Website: lowes
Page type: billing-address
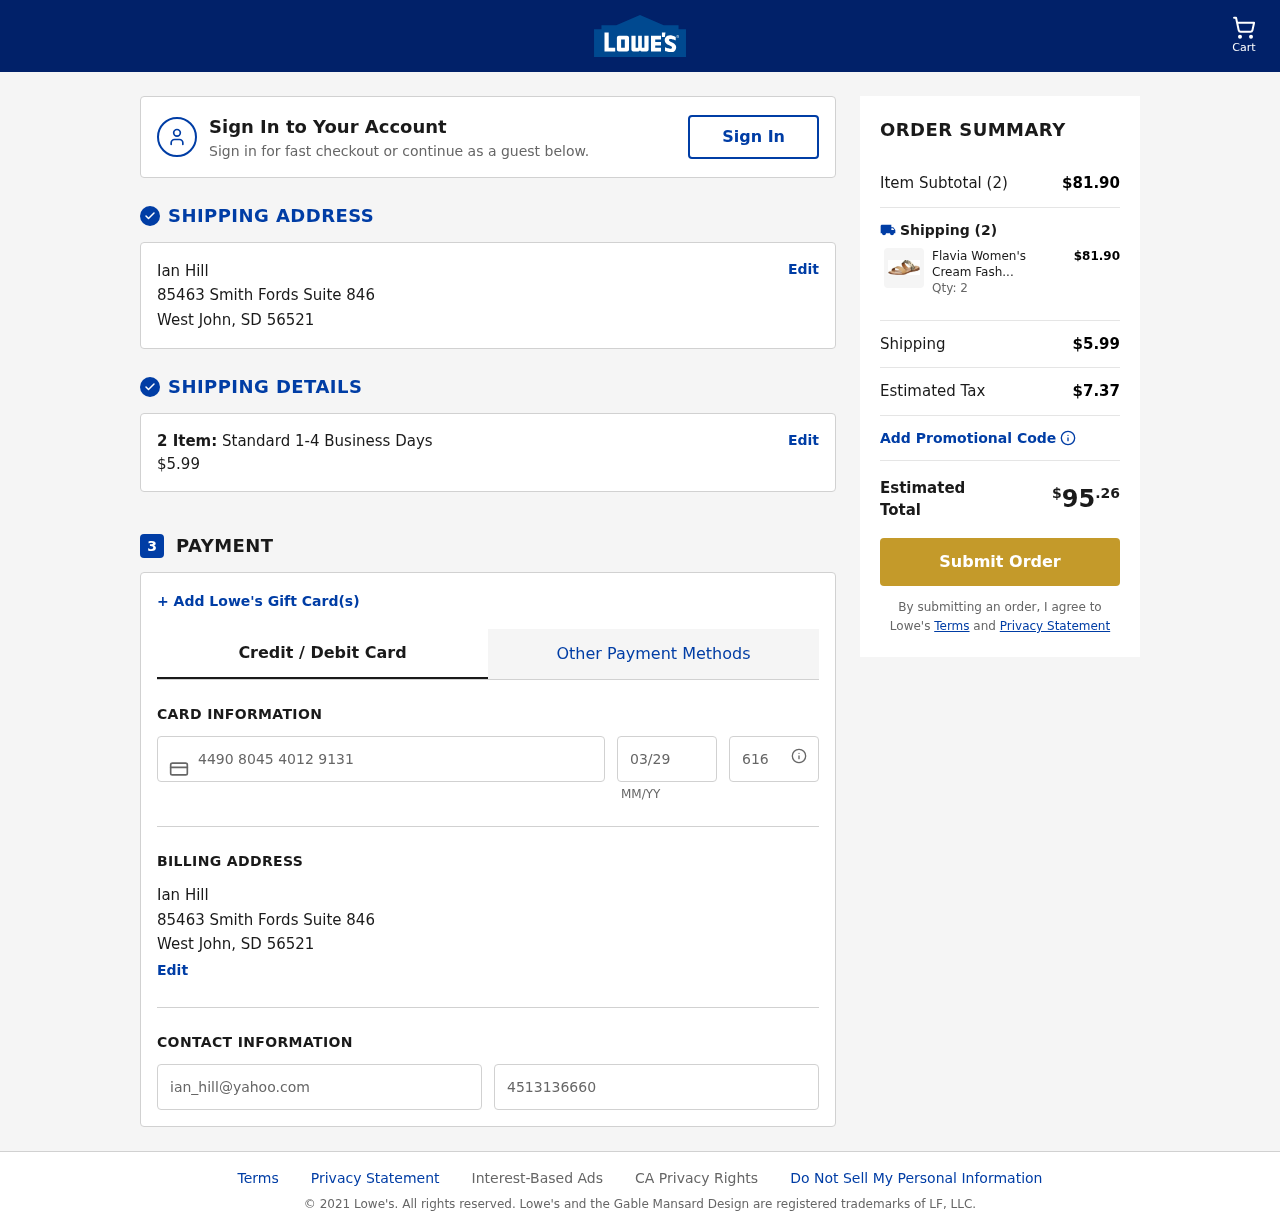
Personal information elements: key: PII_CARD_CVV
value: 616
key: PII_CARD_EXPIRY
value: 03/29
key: PII_CARD_NUMBER
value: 4490 8045 4012 9131
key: PII_CITY
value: West John
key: PII_EMAIL
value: ian_hill@yahoo.com
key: PII_FULLNAME
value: Ian Hill
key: PII_PHONE
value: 4513136660
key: PII_POSTCODE
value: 56521
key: PII_STATE_ABBR
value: SD
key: PII_STREET
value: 85463 Smith Fords Suite 846
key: PII_FULLNAME2
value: Ian Hill
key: PII_STREET2
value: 85463 Smith Fords Suite 846
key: PII_CITY2
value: West John
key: PII_STATE_ABBR2
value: SD
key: PII_POSTCODE2
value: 56521
Product elements: key: PRODUCT1_NAME
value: Flavia Women's Cream Fashion Slippers-4 UK (36 EU) (5 US) (FL114/CRM)
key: PRODUCT1_PRICE
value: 40.95
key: PRODUCT1_QUANTITY
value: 2
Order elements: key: ORDER_NUM_ITEMS
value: Cart
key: ORDER_NUM_ITEMS
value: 2 Item:
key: ORDER_NUM_ITEMS
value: Item Subtotal (2)
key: ORDER_SHIPPING_COST
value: $5.99
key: ORDER_SUBTOTAL
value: $81.90
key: ORDER_TAX
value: $7.37
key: ORDER_TOTAL
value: $95.26